RGB frame:
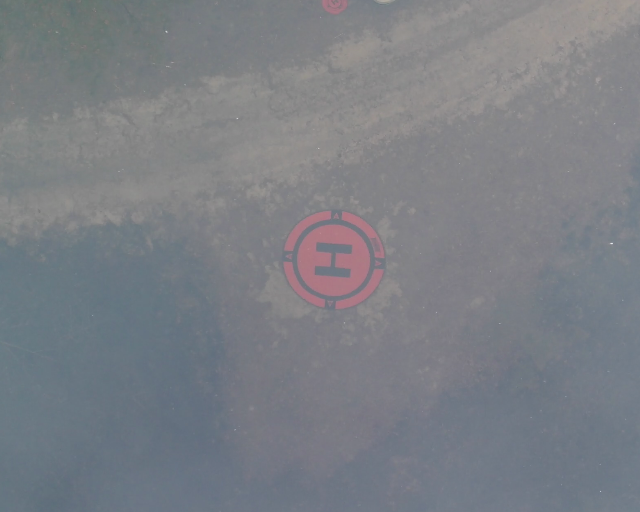
Thermal frame:
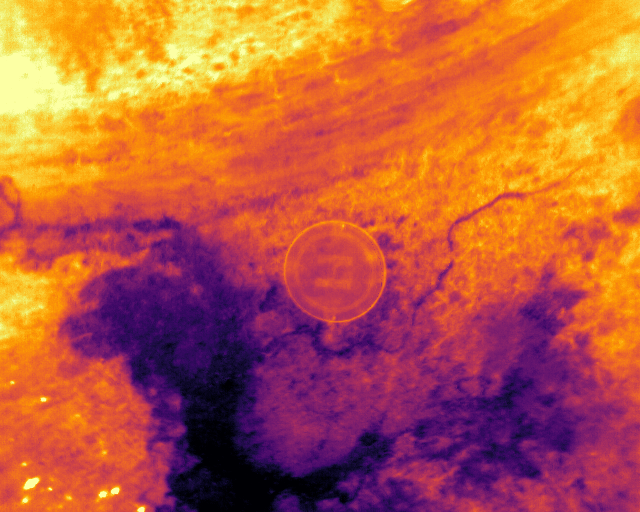
Captured: 2026-02-26 03:12:01
Pixels at or above 80 °C: 16 (fraction of frame: 4.8828125e-05)